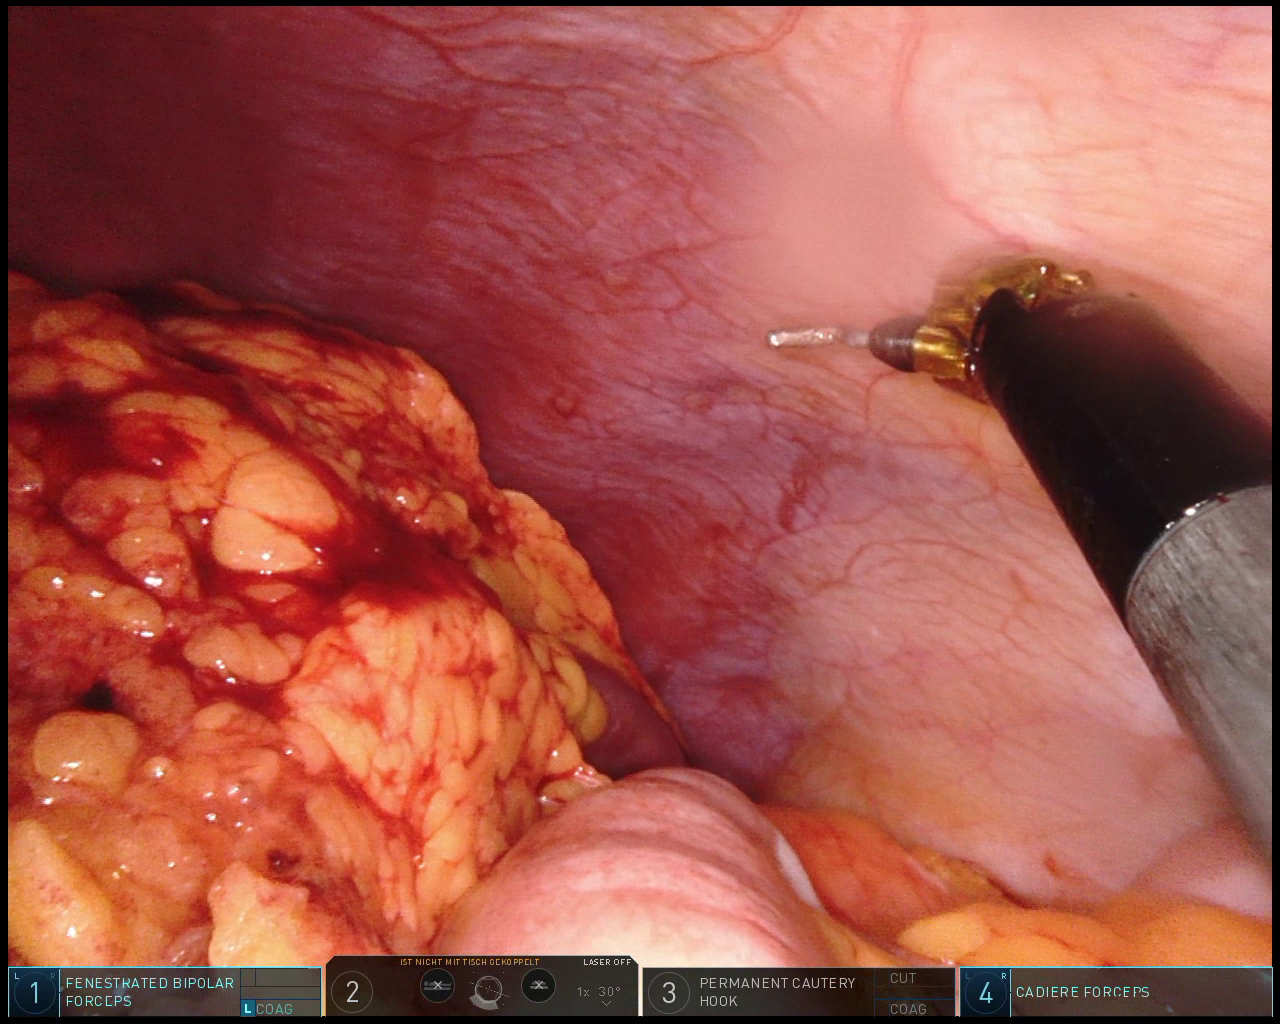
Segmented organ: spleen
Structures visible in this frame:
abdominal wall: yes
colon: yes
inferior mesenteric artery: no
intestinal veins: no
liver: no
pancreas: no
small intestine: no
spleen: yes
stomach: no
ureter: no
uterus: no
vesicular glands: no